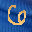
Label: 6